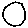
Label: circle